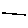
Label: line